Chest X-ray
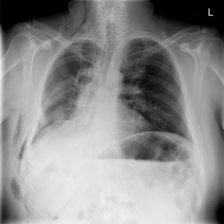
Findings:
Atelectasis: negative
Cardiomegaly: negative
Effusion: negative
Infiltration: negative
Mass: negative
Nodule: negative
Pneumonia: negative
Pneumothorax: negative
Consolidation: negative
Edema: negative
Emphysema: negative
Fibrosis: negative
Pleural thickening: negative
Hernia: negative